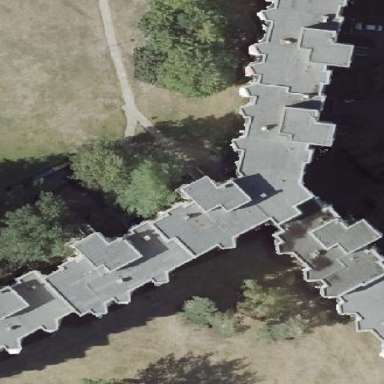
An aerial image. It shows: Apartment building with flat roof.